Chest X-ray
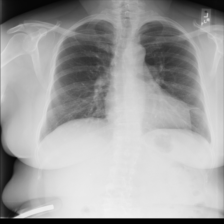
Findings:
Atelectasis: positive
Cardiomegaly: negative
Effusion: negative
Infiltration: negative
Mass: negative
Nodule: negative
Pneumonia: negative
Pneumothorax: negative
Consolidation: negative
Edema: negative
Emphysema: negative
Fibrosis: negative
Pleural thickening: negative
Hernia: negative